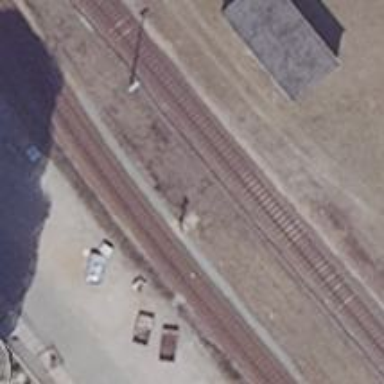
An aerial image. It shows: Railway yard used for servicing trains.